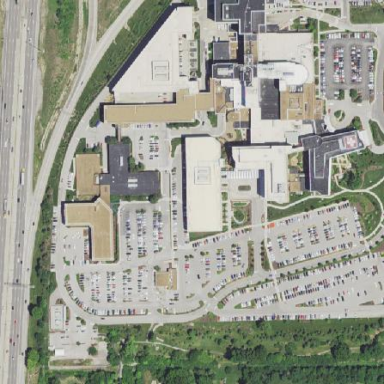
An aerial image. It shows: Healthcare facility identified as hospital.